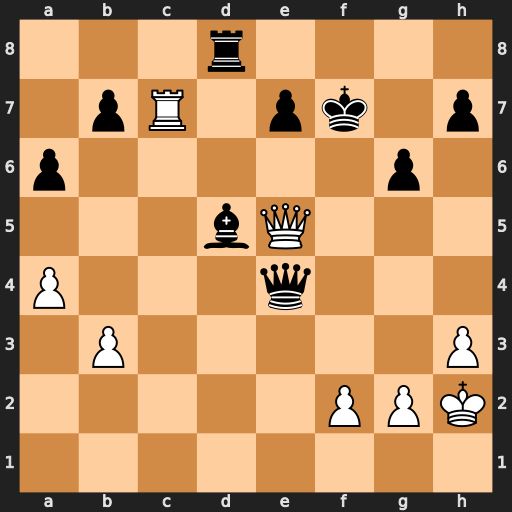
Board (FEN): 3r4/1pR1pk1p/p5p1/3bQ3/P3q3/1P5P/5PPK/8
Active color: w
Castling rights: -
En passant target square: -
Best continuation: Rxe7+ Kg8 Qg7#